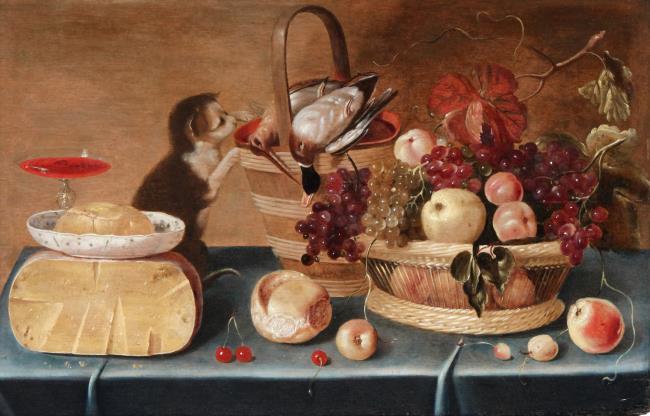
Title: Still life with butter, cheese, bread, fruit and a kitten (painted out)
Artist: Meester met de Poes
Latest date: 1625
Genre: painting
Iconography: Still Life
Keywords: still life, cheese, butter, drinking glass, bread, pail, fowl (game), basket, grape, apple, plum, cherry, apricot (fruit), wine glass, façon de Venise